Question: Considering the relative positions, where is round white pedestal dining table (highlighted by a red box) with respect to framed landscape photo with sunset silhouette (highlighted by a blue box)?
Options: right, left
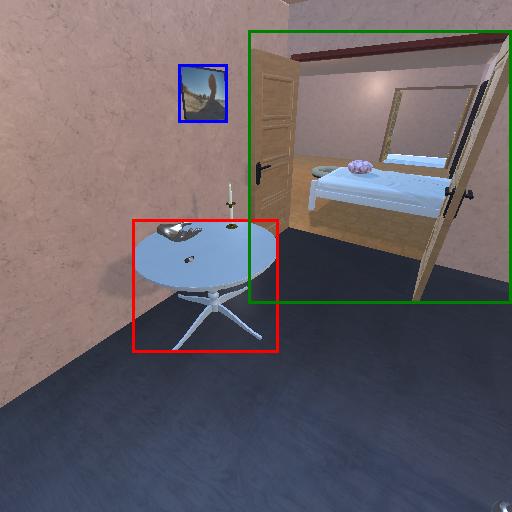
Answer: right